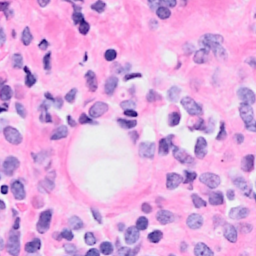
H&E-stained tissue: Breast